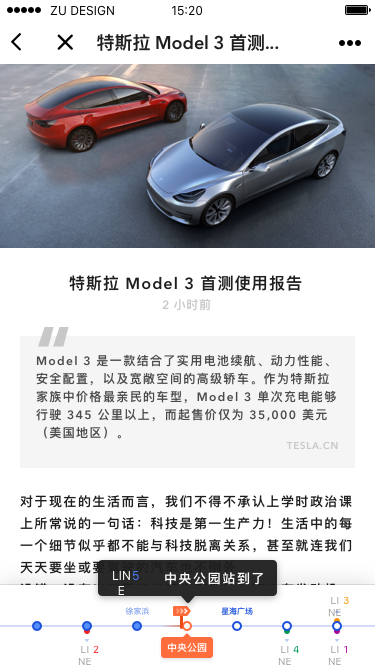
Text in this UI design:
对于现在的生活而言，我们不得不承认上学时政治课上所常说的一句话：科技是第一生产力！生活中的每一个细节似乎都不能与科技脱离关系，甚至就连我们天天要坐或要驾驶的汽车也不例外。
没错，没有当年瓦特发明的蒸汽机就不会有发动机；没有卡尔本茨也不会有今天的汽车；而即便是在几年前谁又会想到现在我们的汽车都有
“
Model 3 是一款结合了实用电池续航、动力性能、安全配置，以及宽敞空间的高级轿车。作为特斯拉家族中价格最亲民的车型，Model 3 单次充电能够行驶 345 公里以上，而起售价仅为 35,000 美元（美国地区）。
tesla.cn
LINE
2
中央公园
徐家浜
星海广场
LINE
4
LINE
1
LINE
3
特斯拉 Model 3 首测...
15:20
ZU DESIGN
特斯拉 Model 3 首测使用报告
2 小时前
中央公园站到了
LINE
5